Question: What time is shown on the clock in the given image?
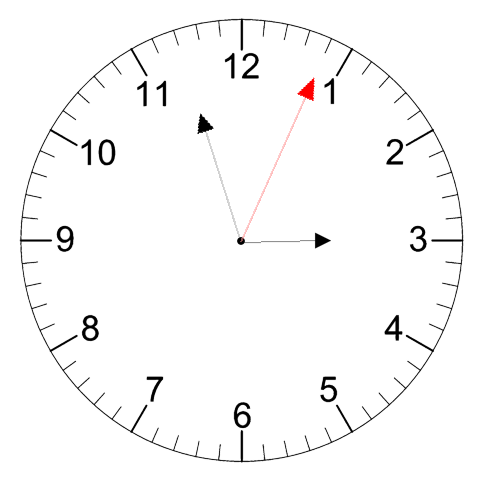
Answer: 02:57:04